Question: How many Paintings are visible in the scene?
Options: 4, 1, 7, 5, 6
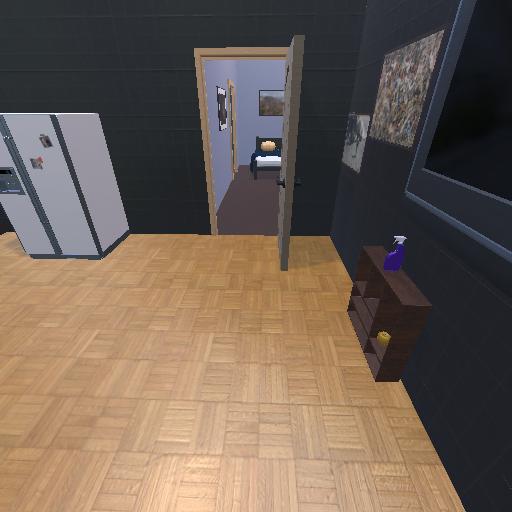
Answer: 4